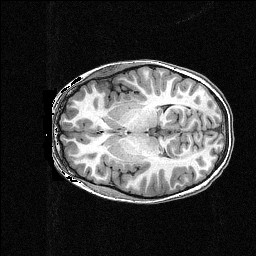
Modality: T1w
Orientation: axial
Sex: female